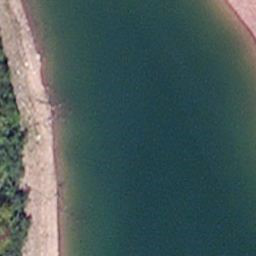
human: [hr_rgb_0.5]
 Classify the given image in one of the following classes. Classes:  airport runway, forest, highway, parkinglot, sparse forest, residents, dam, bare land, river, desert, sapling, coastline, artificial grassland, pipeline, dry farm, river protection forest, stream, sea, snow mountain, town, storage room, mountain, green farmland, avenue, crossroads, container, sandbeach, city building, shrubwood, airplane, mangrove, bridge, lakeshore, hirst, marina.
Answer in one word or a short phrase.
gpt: lakeshore